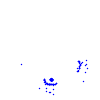
Particle: proton